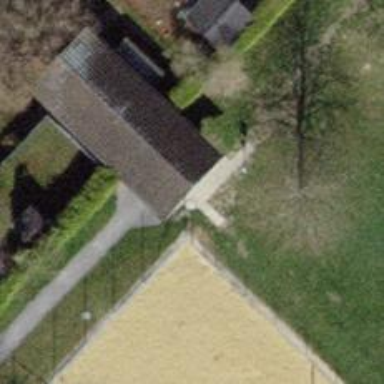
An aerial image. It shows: Outdoor area.